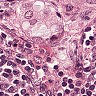
Metastatic tissue present: yes